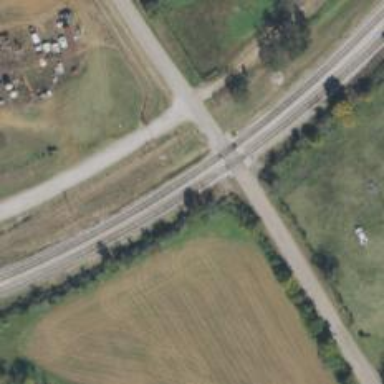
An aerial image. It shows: Railway level crossing.